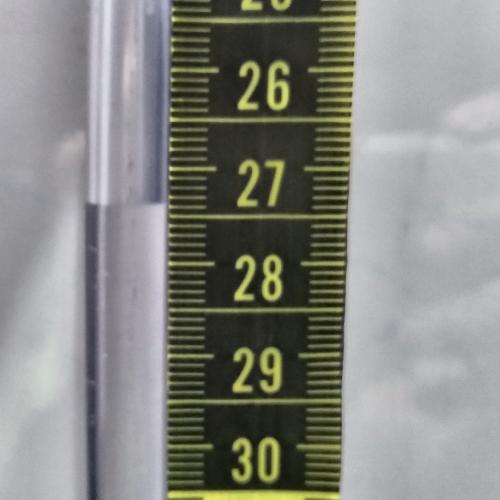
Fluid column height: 27.4 cm